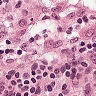
Metastatic tissue present: no